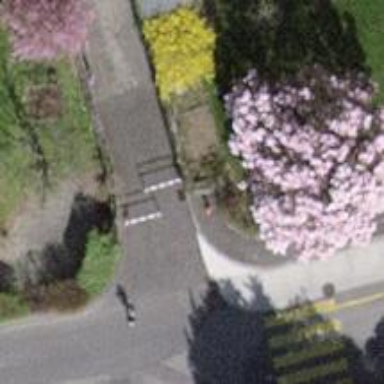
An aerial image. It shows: Cycle barrier.